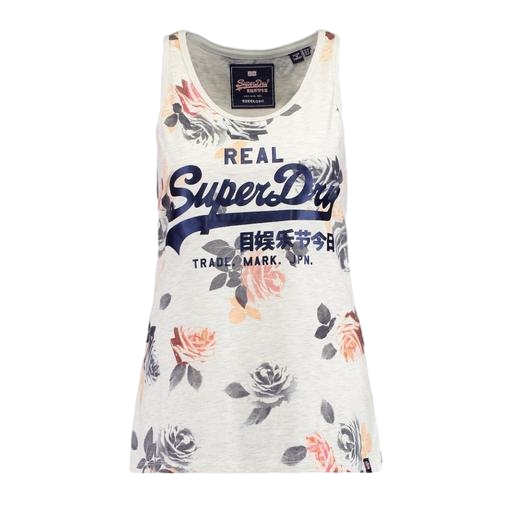
branded tank-top, my graphic tank top, graphic tank, white background